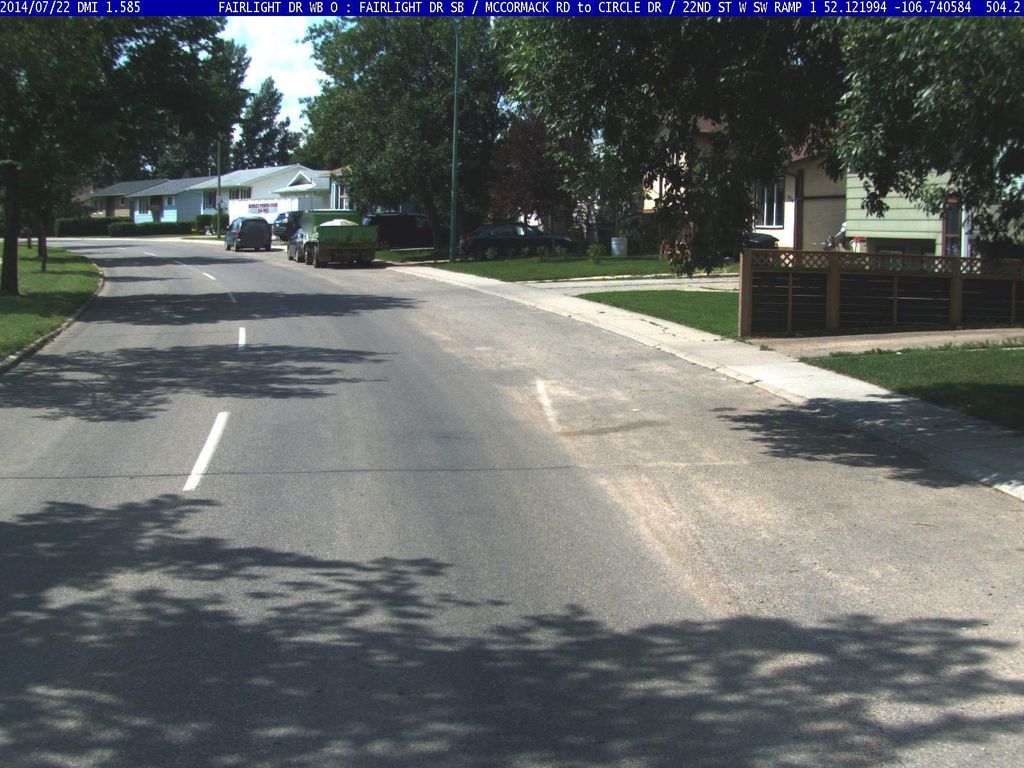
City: saskatoon